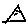
Label: triangle